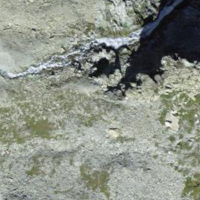
EUNIS habitat code: 48
Species observed at this site:
Saxifraga oppositifolia
Saxifraga aizoides
Geum reptans